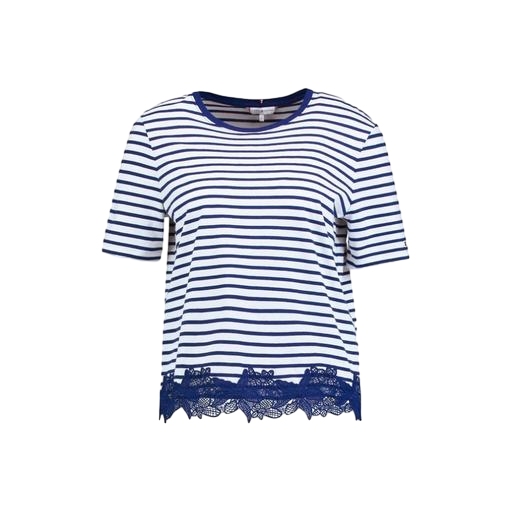
white lace-trim striped tee, blue white t-shirt, blue printed contrast t-shirt only macy, white background